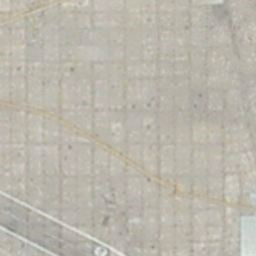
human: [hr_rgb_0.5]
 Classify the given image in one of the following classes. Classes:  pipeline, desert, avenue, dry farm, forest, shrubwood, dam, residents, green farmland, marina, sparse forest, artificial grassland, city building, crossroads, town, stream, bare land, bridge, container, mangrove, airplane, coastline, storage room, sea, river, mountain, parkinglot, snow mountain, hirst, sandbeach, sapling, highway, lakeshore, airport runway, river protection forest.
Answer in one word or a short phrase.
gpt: airport runway